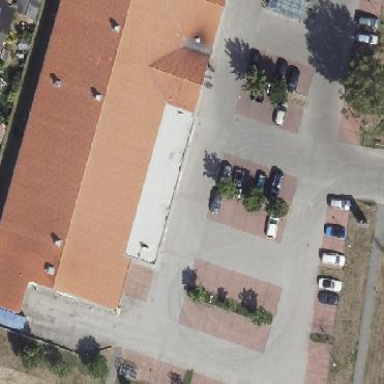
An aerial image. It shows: Flat roofed retail building that is supermarket.